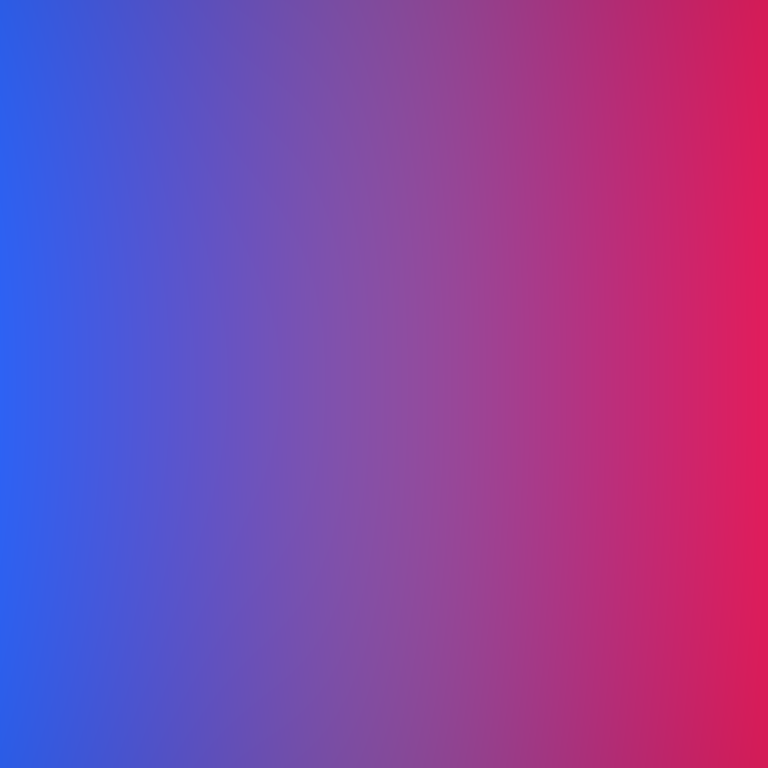
Abstract light effect, smooth gradient from blue to red, calm atmosphere, soft blend, no room, no furniture, no objects.